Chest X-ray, AP view. Patient: 26 years old, sex M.
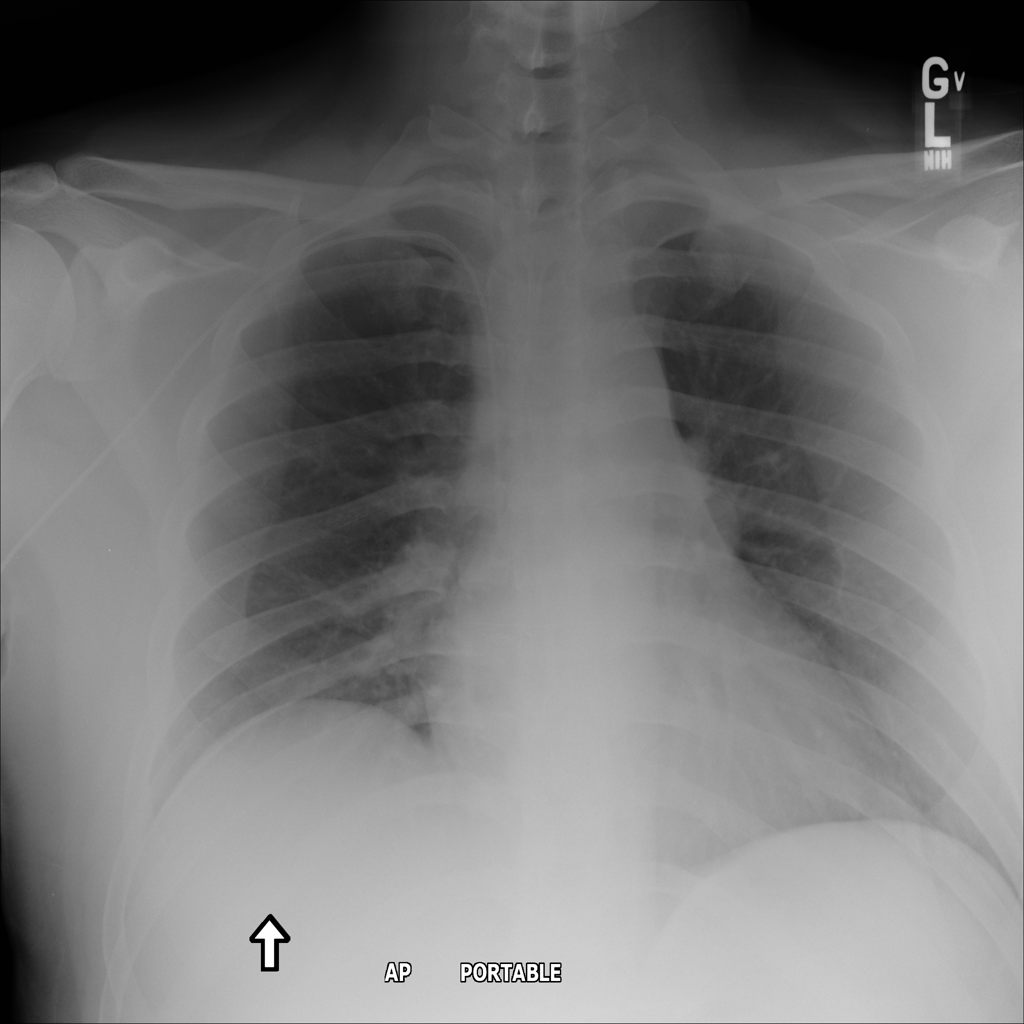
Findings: No Finding